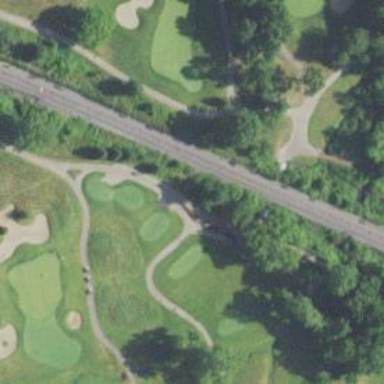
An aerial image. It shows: Path for both road and golf.